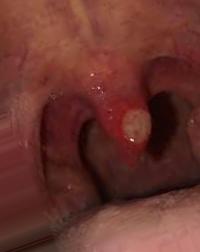
Condition: Mouth Ulcer